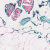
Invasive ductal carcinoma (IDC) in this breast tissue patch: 0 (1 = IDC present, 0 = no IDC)